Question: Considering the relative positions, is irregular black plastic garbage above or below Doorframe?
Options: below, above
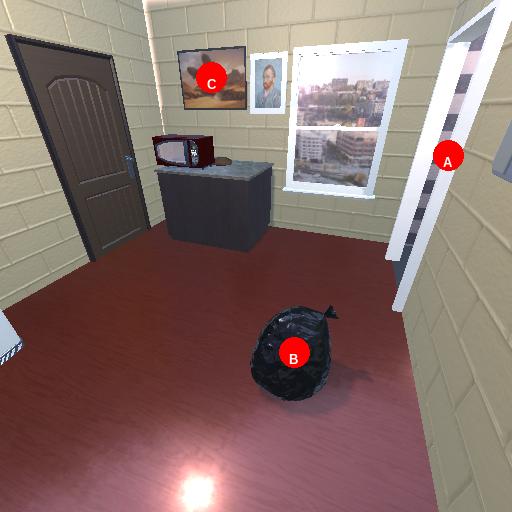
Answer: below